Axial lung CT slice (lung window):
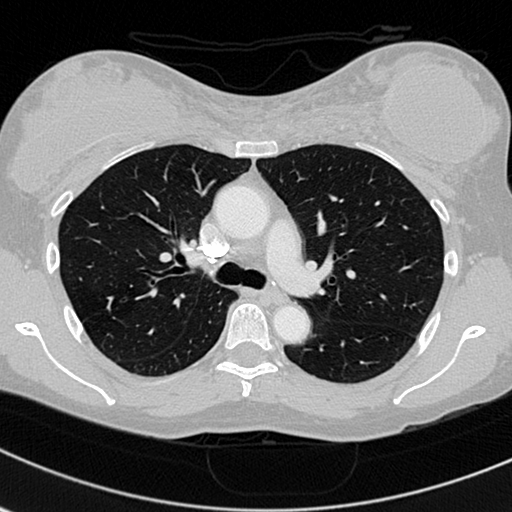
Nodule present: no